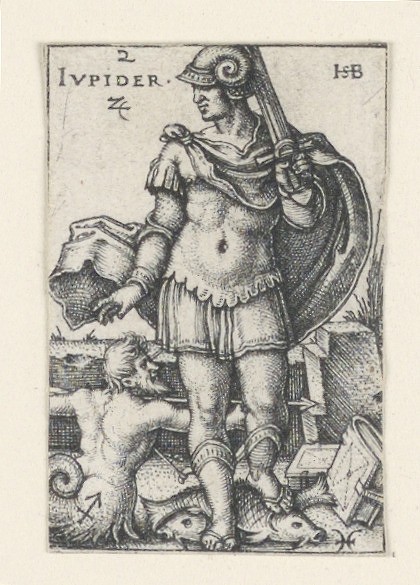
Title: Jupiter, from The Seven Planets
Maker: Hans Sebald Beham, German, 1500–1550
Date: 1539
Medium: Engraving on laid paper
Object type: Print
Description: The figure of Jupiter, facing the viewer, and holding a sword in his left hand, is accompanied by Sagittarius (the archer) and Pisces (the fishes). At upper left is the word "IUPIDER" and the symbol for tin.